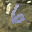
Label: 6